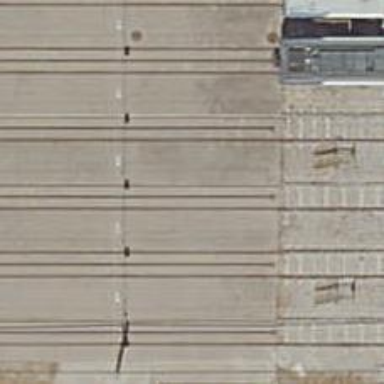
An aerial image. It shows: Level crossing along the railway.